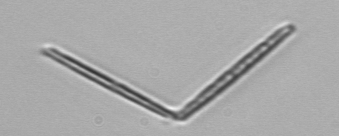
Label: Thalassionema